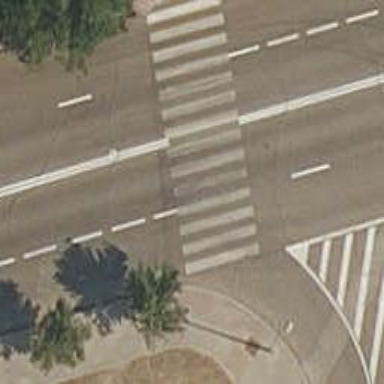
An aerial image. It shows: Uncontrolled road crossing.